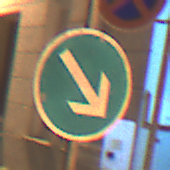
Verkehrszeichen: VorgeschriebeneVorbeifahrtRechts
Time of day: Night
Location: Outdoor (Urban)
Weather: Clear
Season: NotSpecified
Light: Artificial